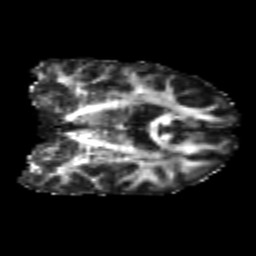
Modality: FA
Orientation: coronal
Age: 22
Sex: male
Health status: healthy
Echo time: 0.074 s